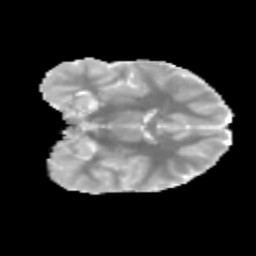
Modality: MD
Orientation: coronal
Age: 9
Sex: female
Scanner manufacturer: siemens
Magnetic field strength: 3 T
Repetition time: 3.8 s
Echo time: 0.07 s